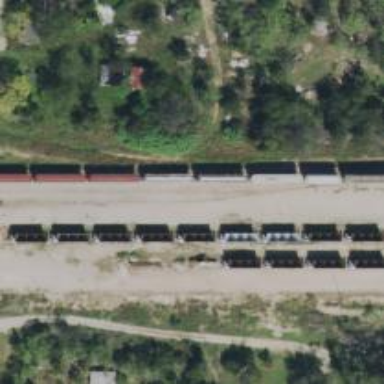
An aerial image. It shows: Railway siding with rails.